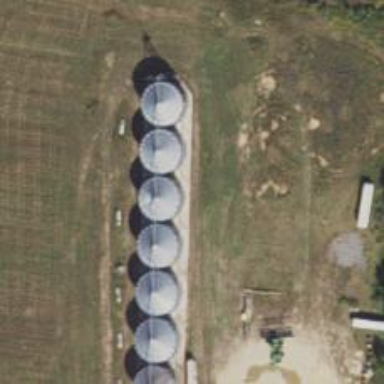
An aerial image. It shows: Silo.